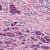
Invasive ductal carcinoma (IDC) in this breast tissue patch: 0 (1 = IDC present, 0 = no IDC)